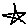
Label: star